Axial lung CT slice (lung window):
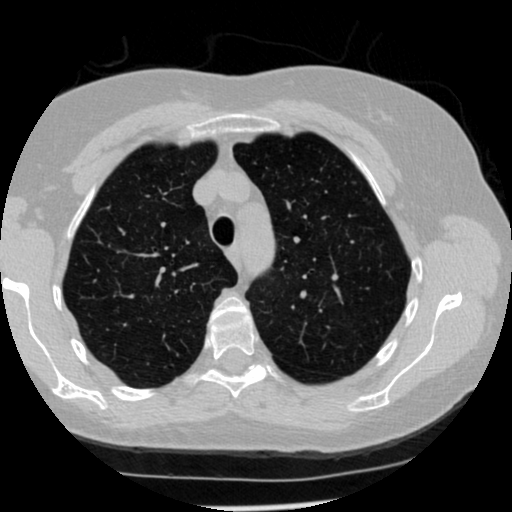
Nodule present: no